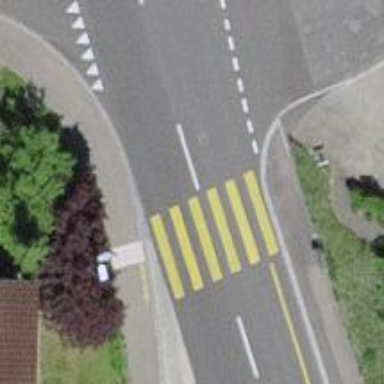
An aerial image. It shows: Uncontrolled zebra crossing.